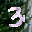
Label: 3